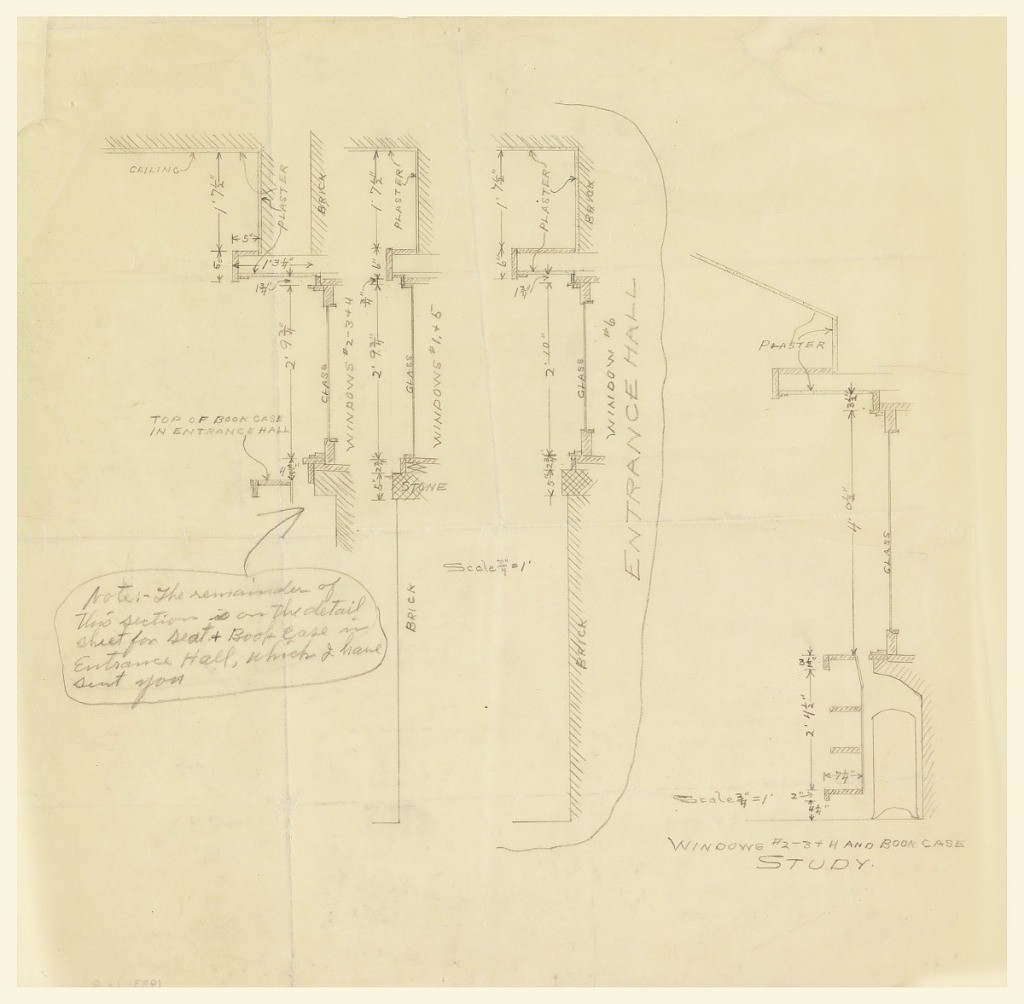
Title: Windows and Bookcase, Entrance Hall and Study, Henry J. Allen Residence, Wichita, Kansas
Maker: Frank Lloyd Wright, American, 1867–1959
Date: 1917
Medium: Graphite on gray-white tracing paper
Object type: Drawing
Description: Measured drawing of windows and bookcase, variously inscribed.